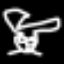
Label: angel